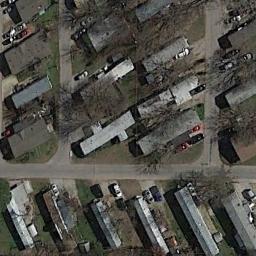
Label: mobile_home_park